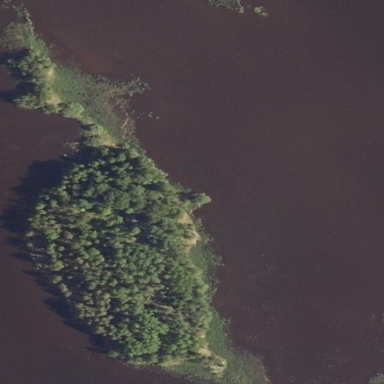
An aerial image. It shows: Islet surrounded by woodland.